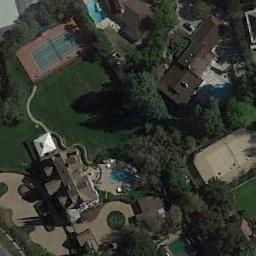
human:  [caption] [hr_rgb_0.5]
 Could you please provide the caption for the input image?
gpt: There are many buildings of different shapes beside the tennis courts .

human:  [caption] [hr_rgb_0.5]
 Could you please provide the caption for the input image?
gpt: There are two tennis courts on the vacant lot .

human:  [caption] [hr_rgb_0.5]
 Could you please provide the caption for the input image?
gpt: Tennis court and swimming pool on the lawn in the middle of a residential area surrounded by trees .

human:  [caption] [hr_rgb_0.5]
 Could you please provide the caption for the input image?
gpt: The tennis court is on the grass next to some buildings and trees .

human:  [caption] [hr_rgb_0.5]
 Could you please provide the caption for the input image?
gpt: There are some green trees and buildings near the tennis court .